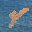
Label: 4